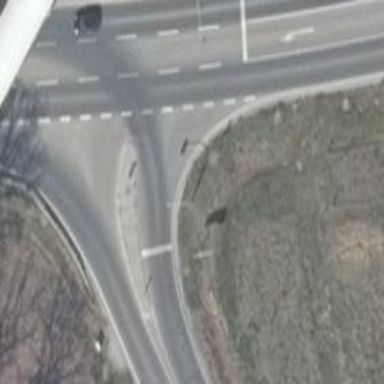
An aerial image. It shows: Road with traffic signals.